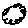
Label: cloud